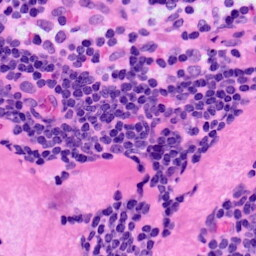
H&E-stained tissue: LymphNode